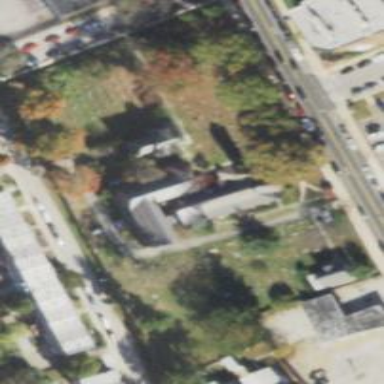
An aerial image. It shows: Cemetery.